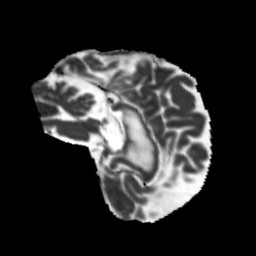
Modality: MD
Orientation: sagittal
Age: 46
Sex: male
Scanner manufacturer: siemens
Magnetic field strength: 3 T
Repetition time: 5.25 s
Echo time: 0.08 s